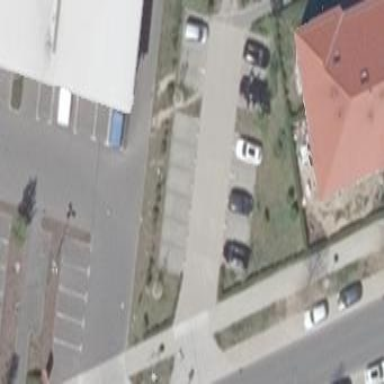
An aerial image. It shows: Parking area with surface.